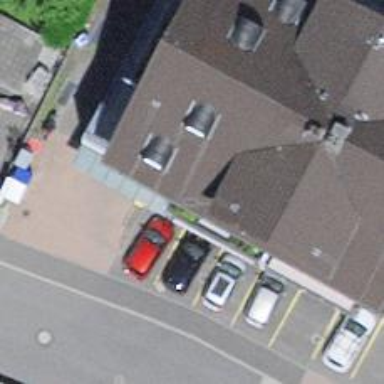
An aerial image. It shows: Supermarket.